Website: walmart
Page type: address-validator
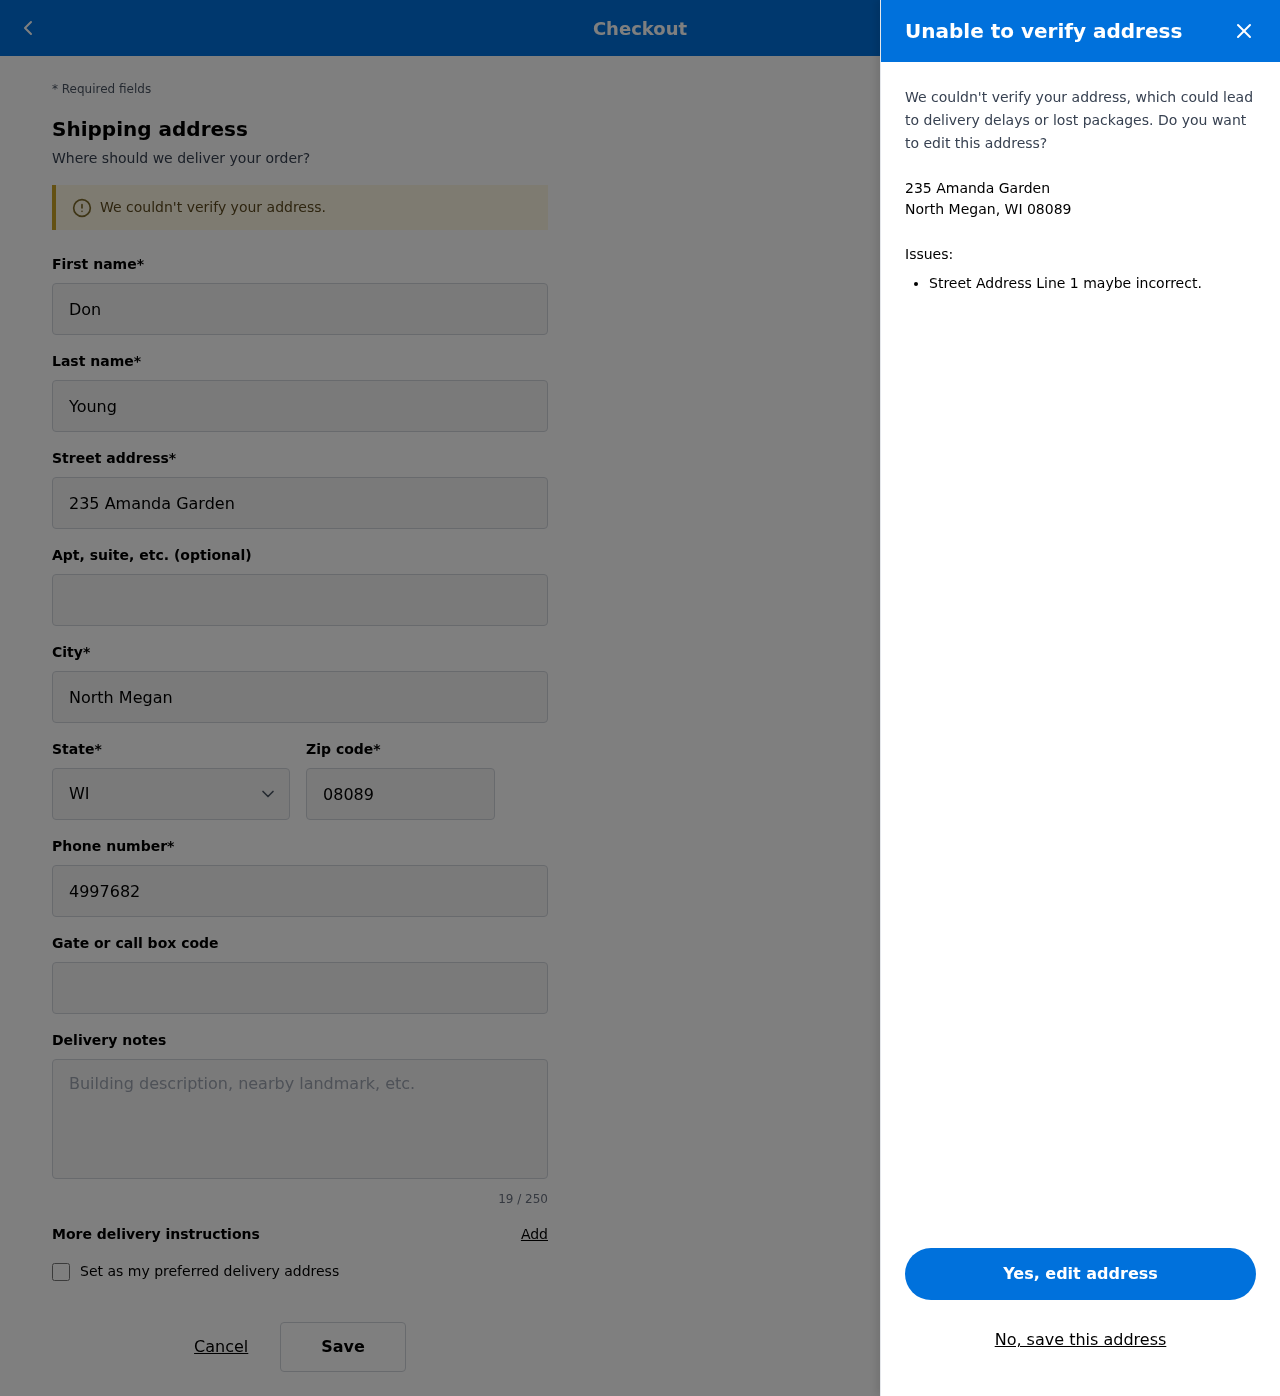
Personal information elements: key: PII_CITY_STATE_ZIP
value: North Megan, WI 08089
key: PII_DELIVERY_INSTRUCTIONS
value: Ring doorbell twice
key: PII_STATE_ABBR
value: WI
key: PII_STREET
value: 235 Amanda Garden
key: PII_FIRSTNAME
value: Don
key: PII_LASTNAME
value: Young
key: PII_CITY
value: North Megan
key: PII_POSTCODE
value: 08089
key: PII_PHONE
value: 4997682210
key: PII_SECURITY_CODE
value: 2907